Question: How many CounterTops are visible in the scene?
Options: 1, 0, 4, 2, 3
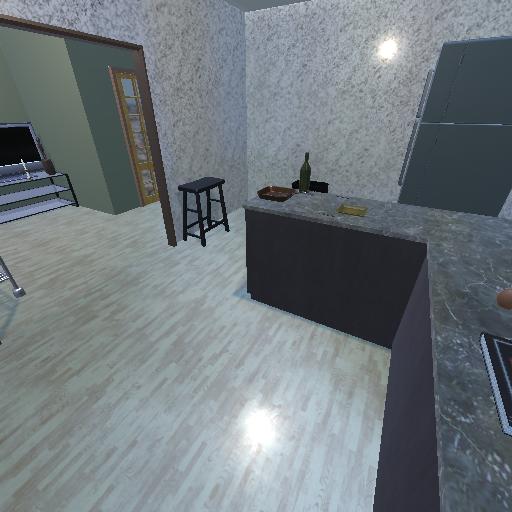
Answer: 1